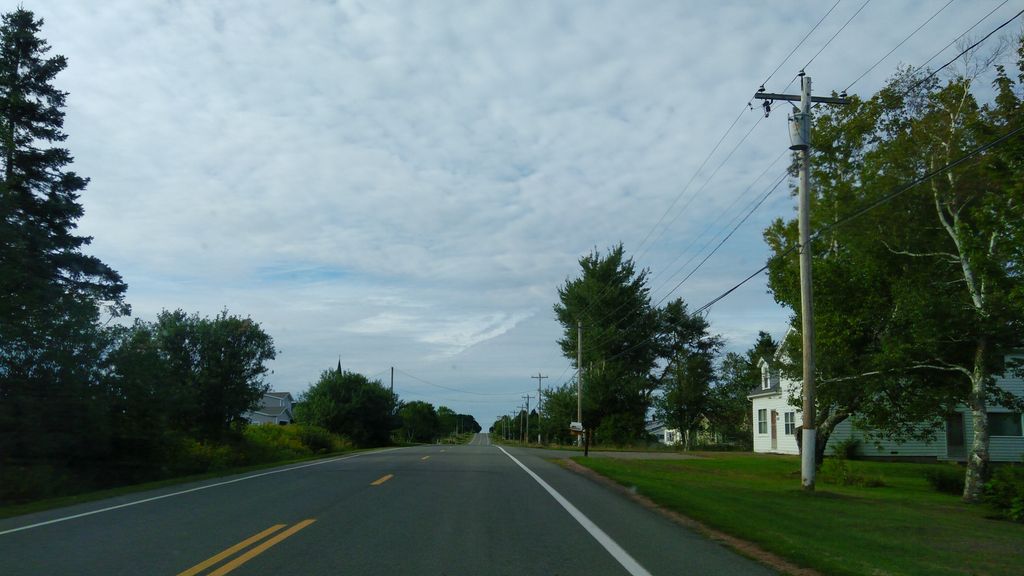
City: charlottetown